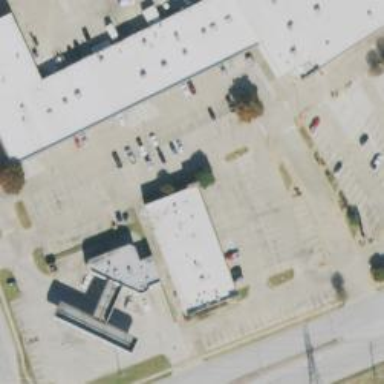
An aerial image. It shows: Retail building.